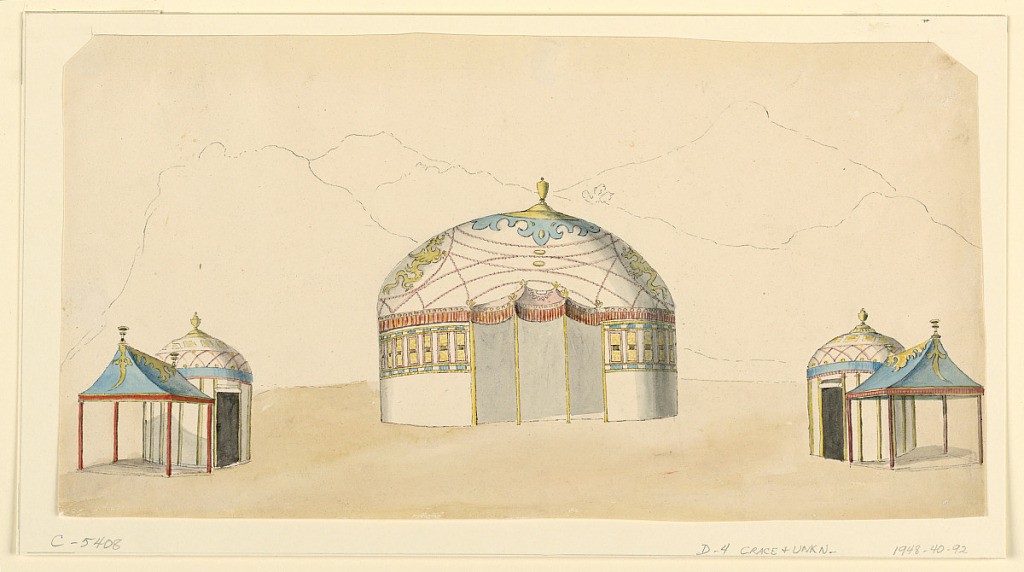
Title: Designs for Pavilions
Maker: Frederick Crace, English, 1779–1859
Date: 1815–22
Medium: Brush and watercolor, pen and ink on paper
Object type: Drawing
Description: Designs for three pavilions. A large tent-like pavilion in the Indian style at center, flanked by two smaller ones. Outline indication of mountains in the background. Original album associated with this collection still exists. See 1948-40-1 accessory.